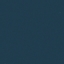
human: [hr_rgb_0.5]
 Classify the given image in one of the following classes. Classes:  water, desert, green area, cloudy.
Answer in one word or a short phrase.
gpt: water